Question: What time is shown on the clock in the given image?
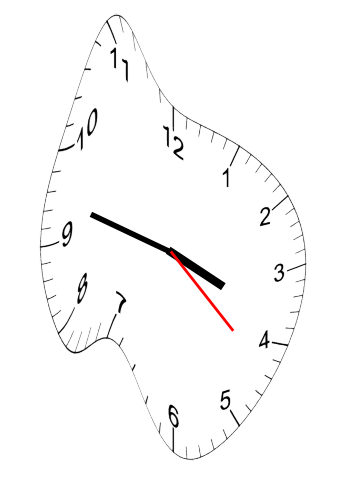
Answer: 03:47:22